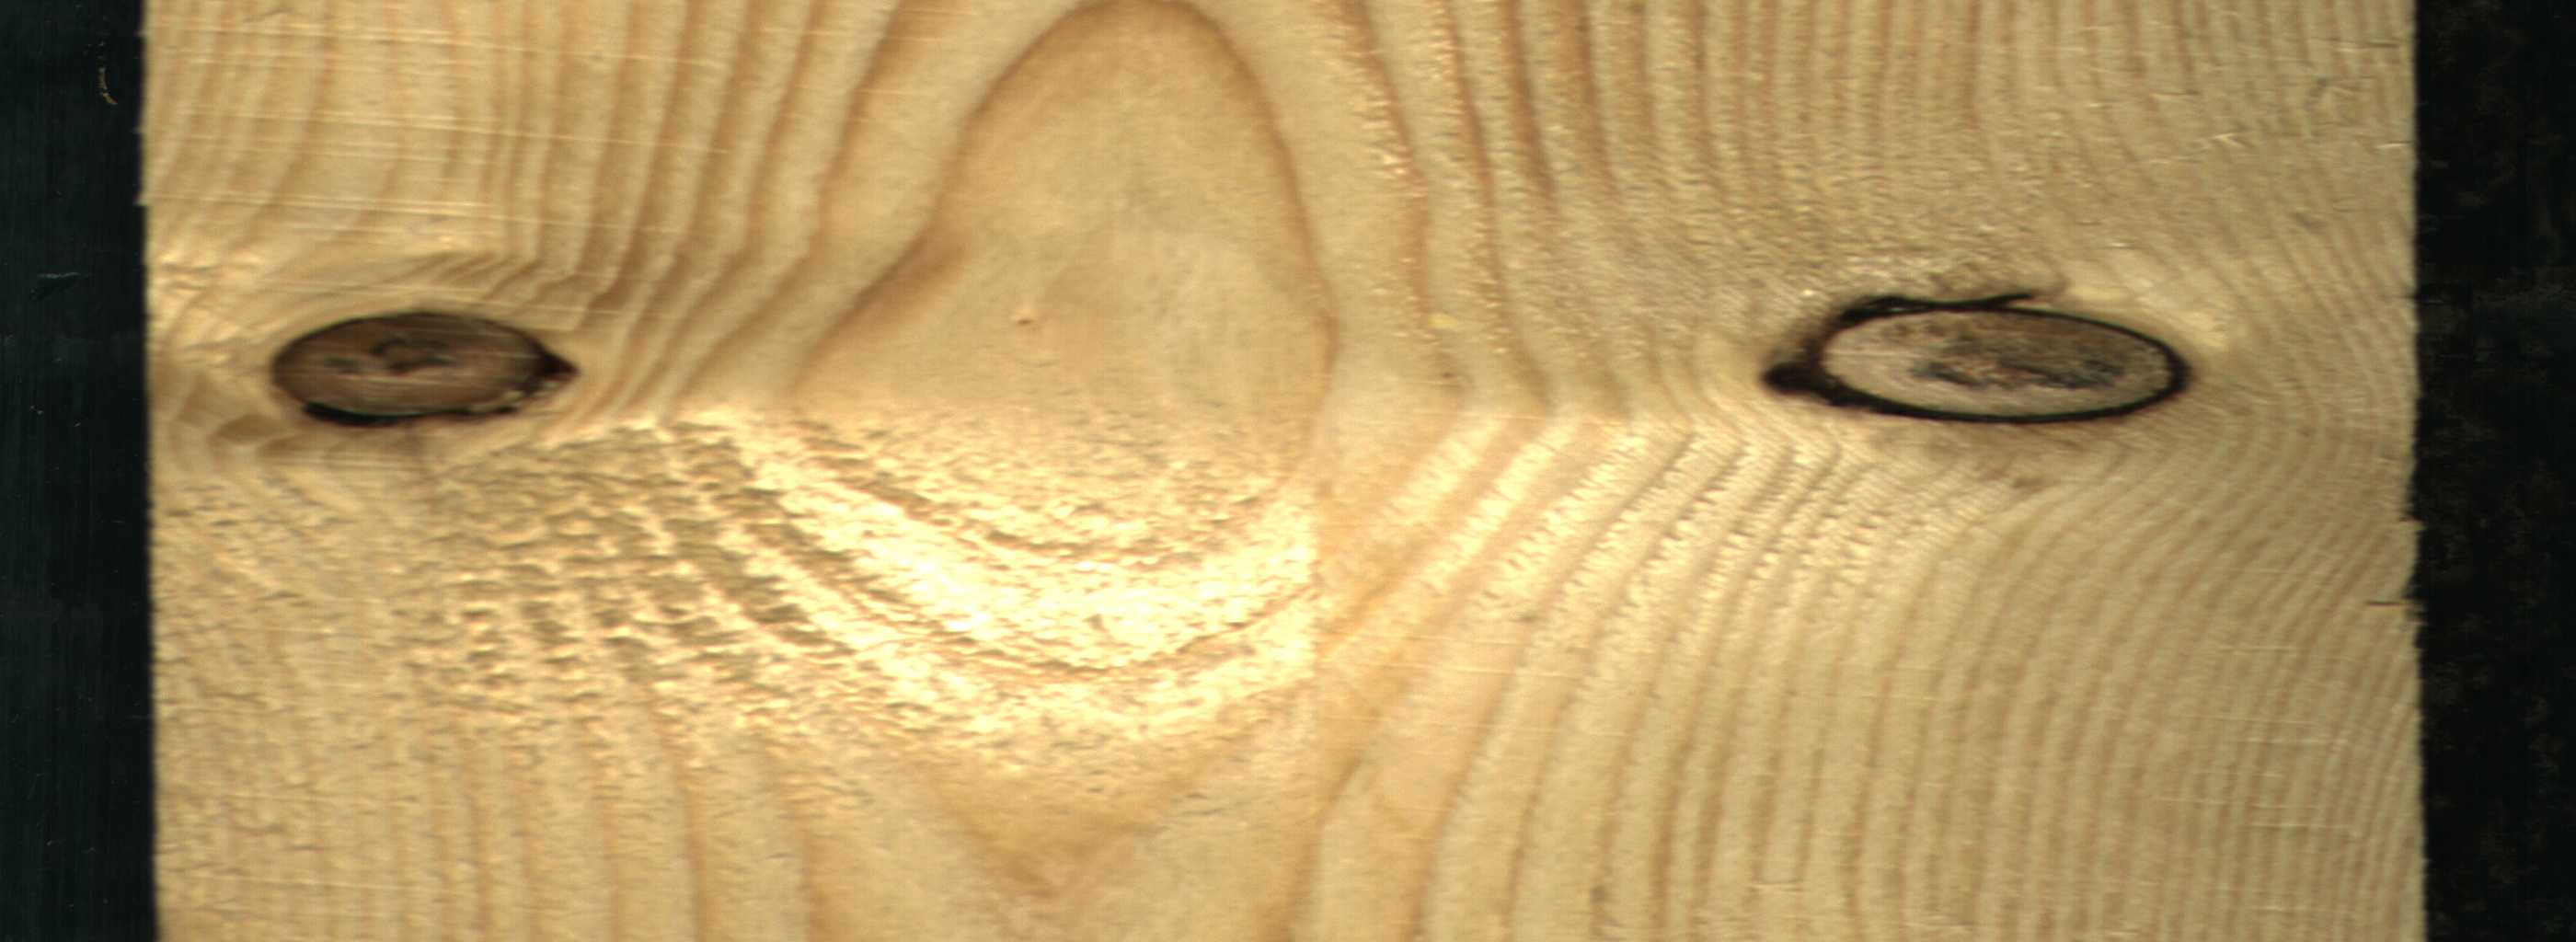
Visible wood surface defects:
Dead_Knot
Dead_Knot